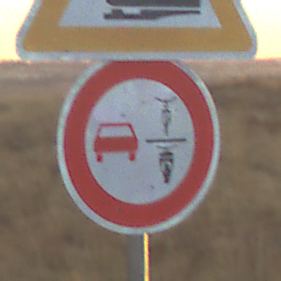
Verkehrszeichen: VerbotUeberholenEinspurigeFahrzeuge
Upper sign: Bahnuebergang
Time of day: SunriseSunset
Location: Outdoor (Nature)
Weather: Clear
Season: NotSpecified
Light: Natural